Field crop: tomato
Growth stage: 1
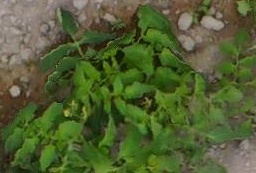
Species: tomato